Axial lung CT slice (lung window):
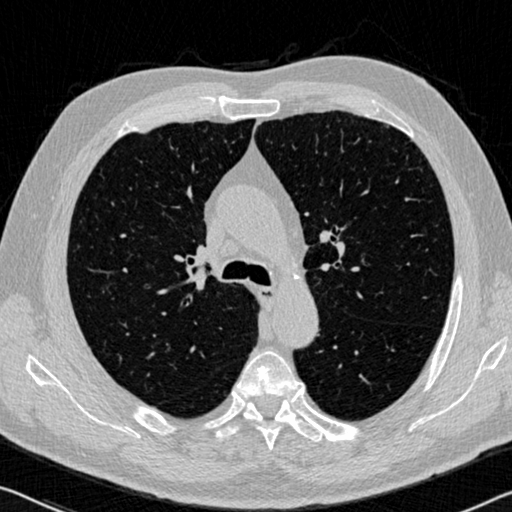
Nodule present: no